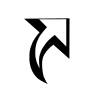
Cursor type: alias
OS/theme: linux-apple-cursor
Variant: white